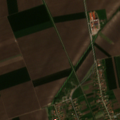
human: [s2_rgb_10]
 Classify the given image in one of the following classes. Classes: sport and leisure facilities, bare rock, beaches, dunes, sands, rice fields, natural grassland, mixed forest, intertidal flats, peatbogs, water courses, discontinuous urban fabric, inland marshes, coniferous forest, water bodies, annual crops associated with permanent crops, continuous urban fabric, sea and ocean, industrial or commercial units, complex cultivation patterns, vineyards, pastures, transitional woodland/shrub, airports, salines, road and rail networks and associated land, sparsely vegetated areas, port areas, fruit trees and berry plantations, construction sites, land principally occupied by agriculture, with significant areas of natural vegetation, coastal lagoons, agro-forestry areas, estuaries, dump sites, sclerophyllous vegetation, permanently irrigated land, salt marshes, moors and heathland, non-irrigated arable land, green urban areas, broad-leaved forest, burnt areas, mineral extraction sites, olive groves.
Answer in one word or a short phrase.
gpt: discontinuous urban fabric, non-irrigated arable land, complex cultivation patterns